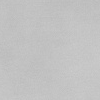
Atmospheric dust classification: dusty